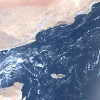
Label: water